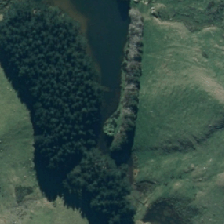
Land cover: lake_pond